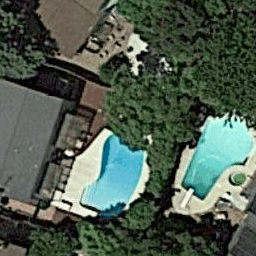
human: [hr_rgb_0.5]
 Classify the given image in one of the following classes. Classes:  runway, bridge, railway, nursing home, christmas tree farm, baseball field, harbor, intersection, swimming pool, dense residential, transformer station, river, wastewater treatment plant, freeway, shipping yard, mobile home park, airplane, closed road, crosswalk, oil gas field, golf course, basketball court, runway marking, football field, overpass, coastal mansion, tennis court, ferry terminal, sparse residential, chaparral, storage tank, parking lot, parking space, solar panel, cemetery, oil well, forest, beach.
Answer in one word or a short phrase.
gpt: swimming pool